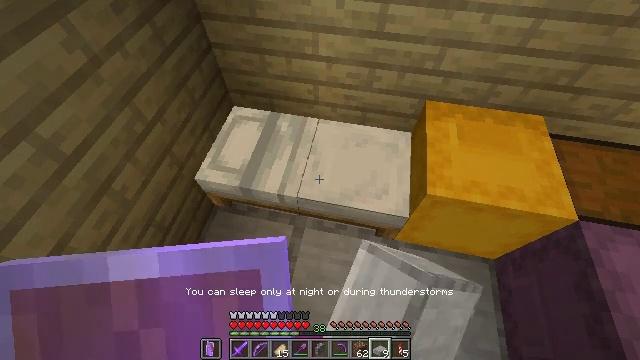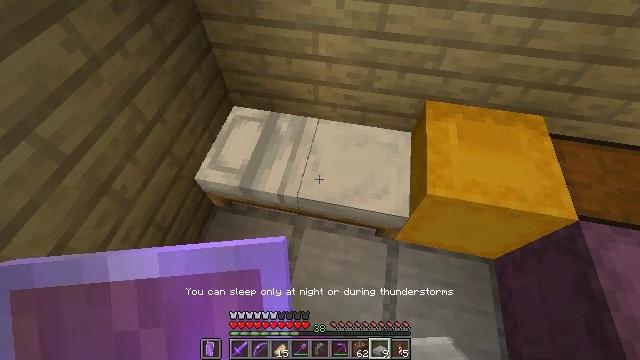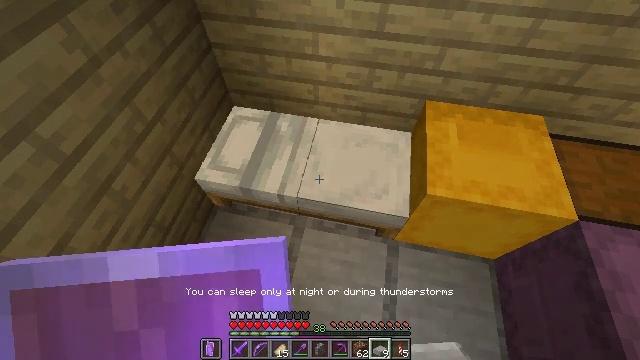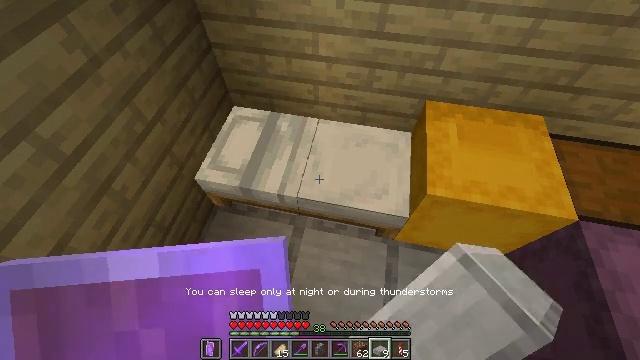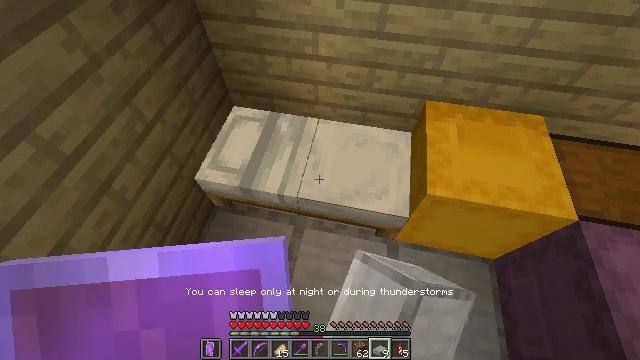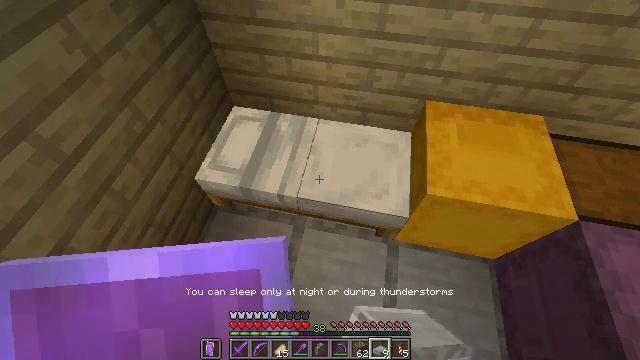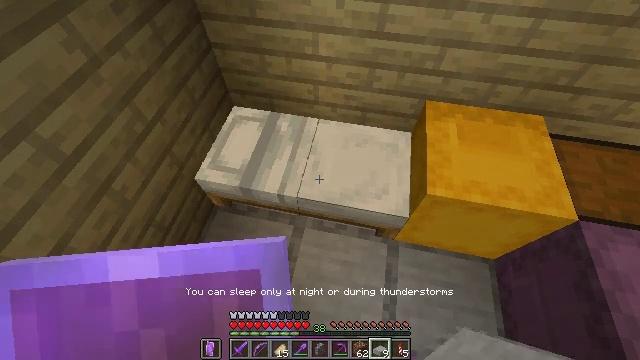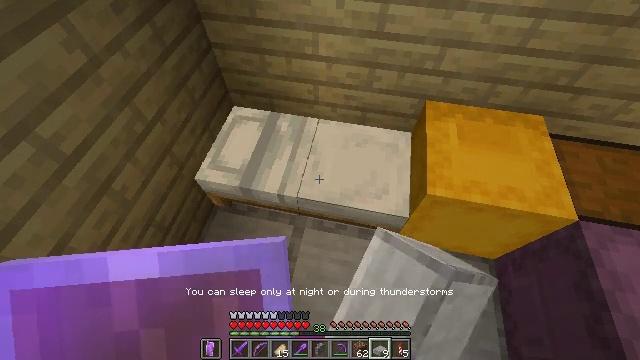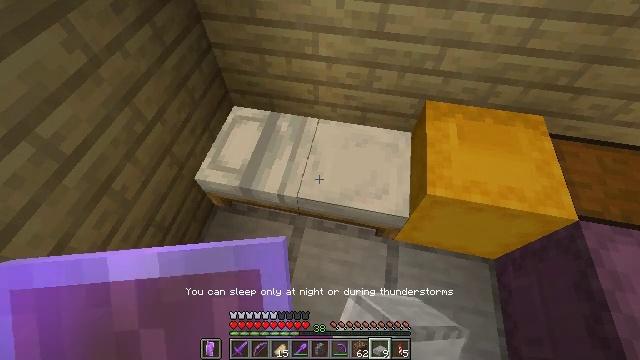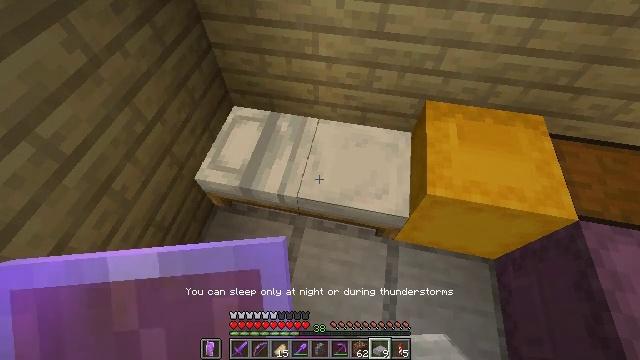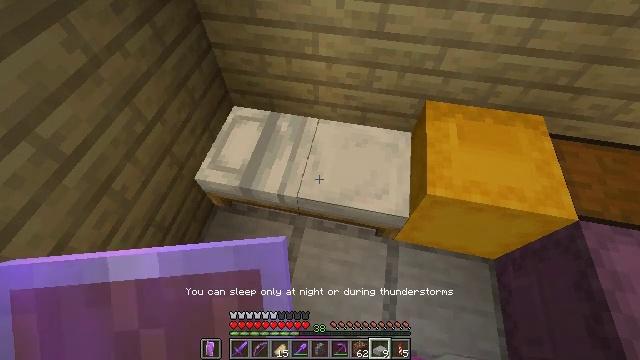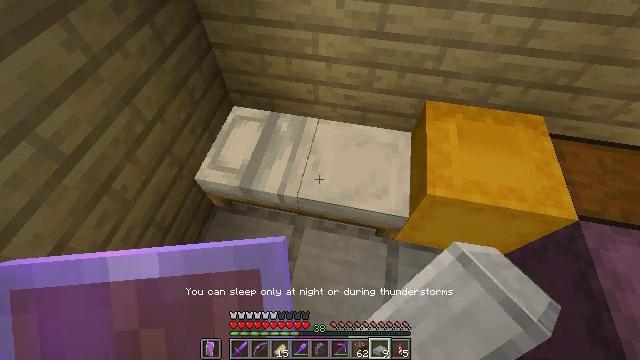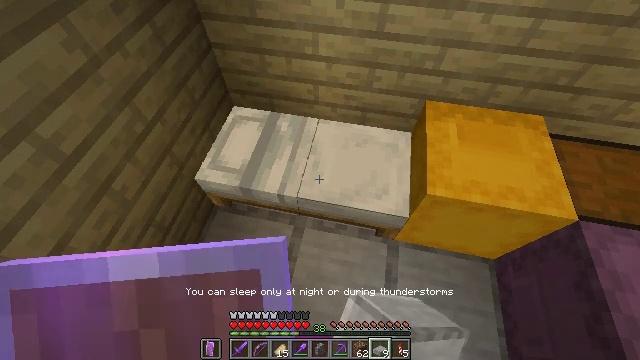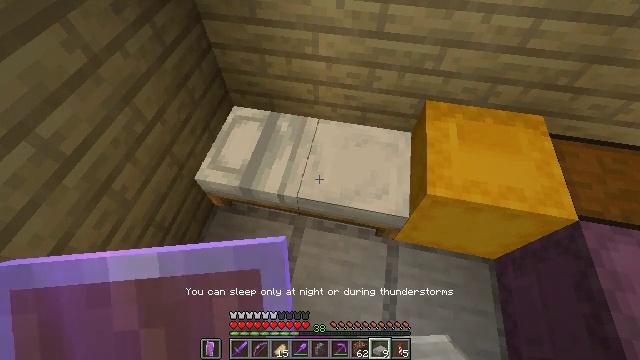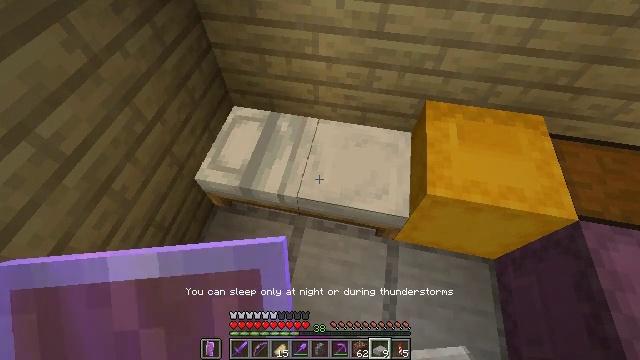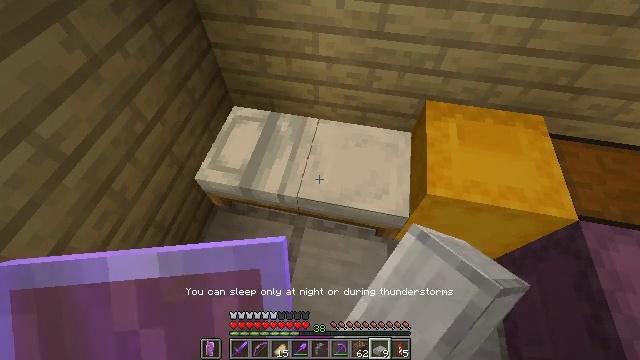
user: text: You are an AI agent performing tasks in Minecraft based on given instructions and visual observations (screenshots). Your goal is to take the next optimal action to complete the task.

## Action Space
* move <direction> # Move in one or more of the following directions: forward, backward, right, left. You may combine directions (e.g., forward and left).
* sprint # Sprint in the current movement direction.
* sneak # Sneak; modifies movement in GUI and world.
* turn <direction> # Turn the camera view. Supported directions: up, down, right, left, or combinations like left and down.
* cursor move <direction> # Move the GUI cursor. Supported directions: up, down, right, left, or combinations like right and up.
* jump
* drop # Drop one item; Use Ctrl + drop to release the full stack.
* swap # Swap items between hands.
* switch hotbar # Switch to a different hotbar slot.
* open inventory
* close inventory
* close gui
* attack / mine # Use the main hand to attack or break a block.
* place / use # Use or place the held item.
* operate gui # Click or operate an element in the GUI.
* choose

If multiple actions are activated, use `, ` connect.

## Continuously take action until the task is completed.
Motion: motion action
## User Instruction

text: Craft a smooth stone slab.
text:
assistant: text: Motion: use / place
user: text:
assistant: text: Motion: use / place
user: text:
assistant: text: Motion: use / place
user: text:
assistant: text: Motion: use / place
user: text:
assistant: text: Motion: use / place
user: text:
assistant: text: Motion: use / place
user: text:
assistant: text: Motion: use / place
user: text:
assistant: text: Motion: use / place
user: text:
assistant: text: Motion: use / place
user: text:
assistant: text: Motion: use / place
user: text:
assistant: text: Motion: use / place
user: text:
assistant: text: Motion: use / place
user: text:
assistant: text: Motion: use / place
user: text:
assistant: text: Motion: use / place
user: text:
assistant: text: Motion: use / place
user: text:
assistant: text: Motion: use / place
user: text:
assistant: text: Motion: use / place
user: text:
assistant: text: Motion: use / place
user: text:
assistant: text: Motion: use / place
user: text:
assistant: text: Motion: use / place
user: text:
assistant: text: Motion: use / place
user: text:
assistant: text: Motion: use / place
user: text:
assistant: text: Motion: use / place
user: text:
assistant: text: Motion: use / place
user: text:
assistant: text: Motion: use / place
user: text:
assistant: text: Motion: use / place
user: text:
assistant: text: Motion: use / place
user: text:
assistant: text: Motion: use / place
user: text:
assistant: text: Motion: use / place
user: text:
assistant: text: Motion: use / place